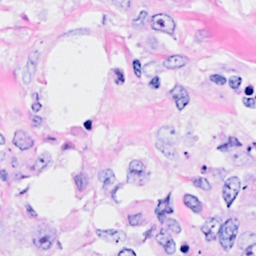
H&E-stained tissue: Breast